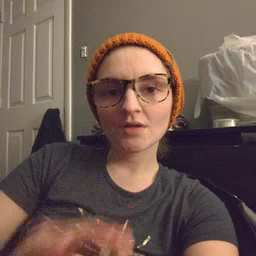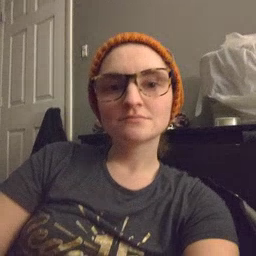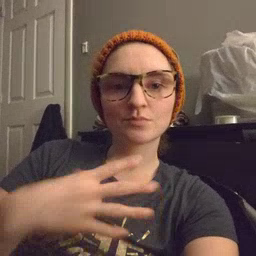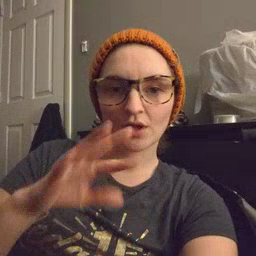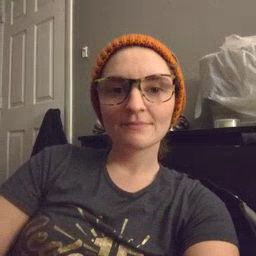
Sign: snow